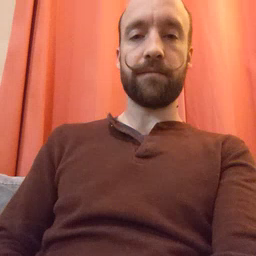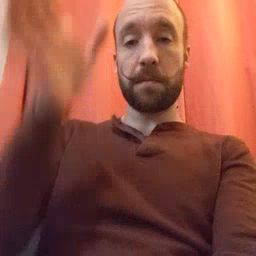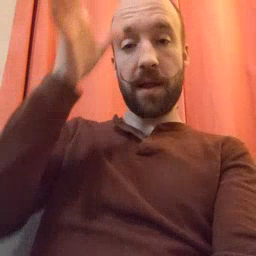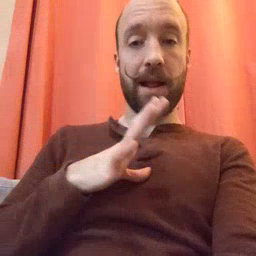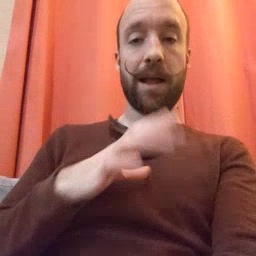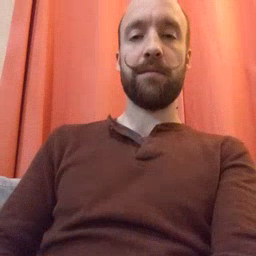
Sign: man